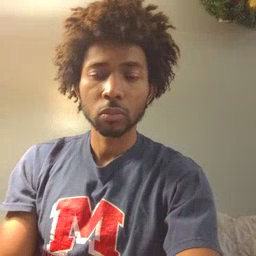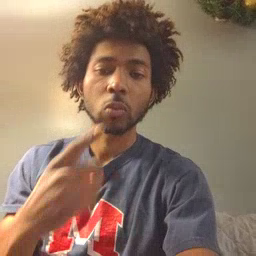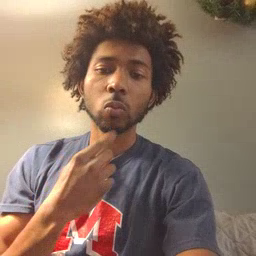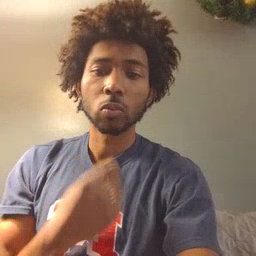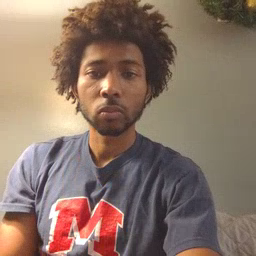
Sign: red